Question: Below is an screenshot of my current coverage.py report.

I am unsure how to get . How do I test for ? In my 'tests_model.py' I assumed by creating an instance this would be covered. But this is not the case.
'''
# Core Django imports
from django.test import TestCase
# Third-party app imports
import nose.tools as noz
from model_mommy import mommy
from model_mommy.recipe import Recipe, foreign_key
# app imports
from ..models.company import Company
from testapp.apps.profiles.models.appUserModel import AppUser
class CompanyModel(TestCase):
def setUp(self):
self.company = mommy.make(Company)
noz.assert_true(isinstance(self.company, Company))
def test_company_user_count_is_0(self):
company = mommy.make(Company)
noz.assert_equal(company.company_user_count(), 0)
def test_company_user_count(self):
# Relationship can be one-to-many with users.
company = mommy.make(Company)
user1, user2 = mommy.make(AppUser, _quantity=2)
company.users.add(user1)
company.users.add(user2)
noz.assert_equal(company.company_user_count(), 2)
def test_company_unicode(self):
noz.assert_equal(self.company.__unicode__(), self.company.name)
'''
I have tried to test each attributes own its own in the same test file, for example...
'''
def test_name(self):
company = mommy.make(Company, name="Test Name")
noz.assert_equal(company.name, "Test Name")
'''
But this has no impact whatsoever on my coverage score.
Based on comments I have also tried this:
'''
def test_name(self):
company = mommy.make(Company)
company.name = "Test"
company.save()
noz.assert_equal(company.name, "Test")
'''
But again, this had no impact on score.
These are my settings for tests...
'''
INSTALLED_APPS += (
'django_nose',
'django_coverage',
'django_extensions',
)
TEST_RUNNER = 'django_nose.NoseTestSuiteRunner'
NOSE_ARGS = [
'--with-coverage',
'--cover-package=testapp.apps.profiles,testapp.apps.referrals',
'--cover-html'
]
'''
Console output:
'''
> python manage.py test
.........
Name Stmts Miss Cover Missing
------------------------------------------------------------------------------------------------
testapp.apps.referrals.models 1 1 0% 1
testapp.apps.referrals.models.company 17 15 12% 1-24, 27
------------------------------------------------------------------------------------------------
TOTAL 136 73 46%
----------------------------------------------------------------------
'''
Directory:
'''
testapp/
manage.py
testapp/
__init__.py
apps/
__init__.py
referrals/
__init__.py
tests/
__init__.py
model_tests.py
'''
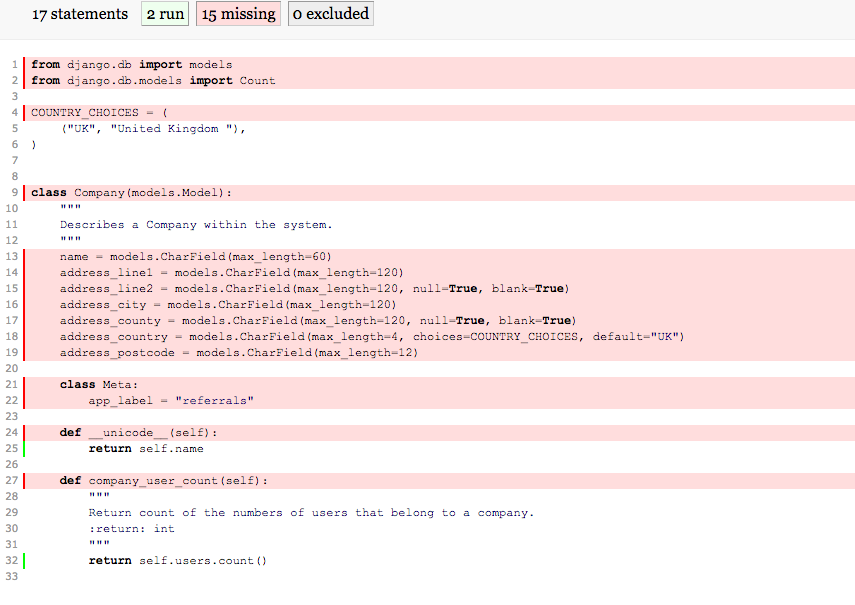
Answer: See <URL> on django_coverage project page.
Also, take a look to <URL>, in particular this one:
'''
Q: Why do the bodies of functions (or classes) show as executed,
but the def lines do not?
'''
Seems that the coverage machinery is started your model is actually imported.
Try to back to a Django testing scenario (using a builtin test runner) and run coverage manually by issuing these commands:
'''
coverage run --source='.' ./manage.py test
coverage report
coverage html
'''
See if the report is different.